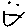
Label: smiley face